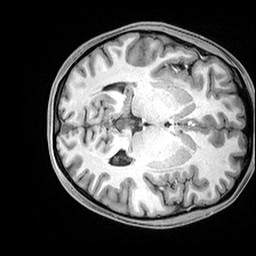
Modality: T1w
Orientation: axial
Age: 22
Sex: female
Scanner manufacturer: siemens
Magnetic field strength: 3 T
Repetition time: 2.4 s
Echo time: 0.00217 s